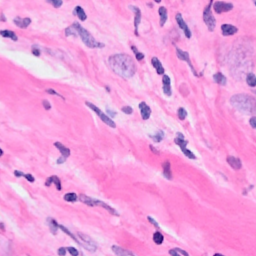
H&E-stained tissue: Breast